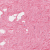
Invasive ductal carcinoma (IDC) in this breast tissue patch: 0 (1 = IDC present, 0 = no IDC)